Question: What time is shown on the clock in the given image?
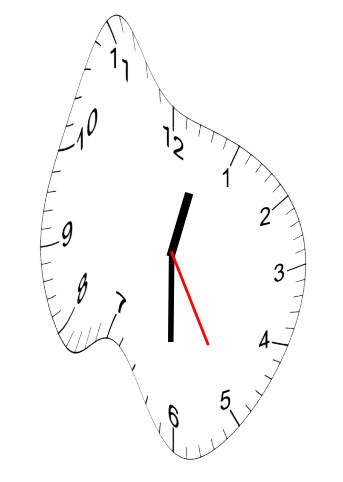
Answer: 12:30:25